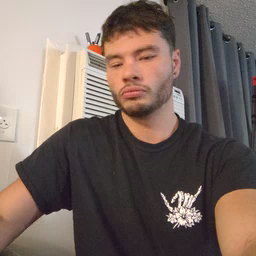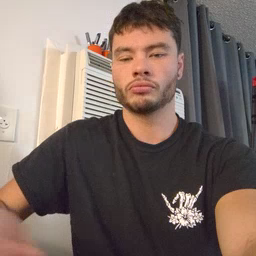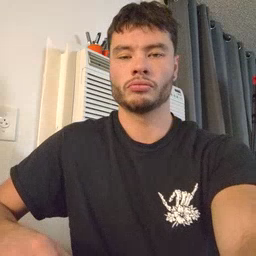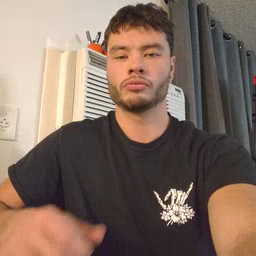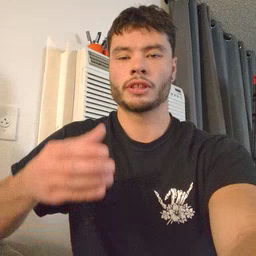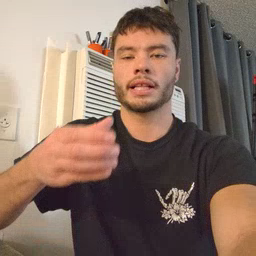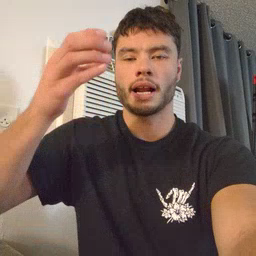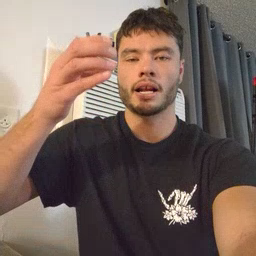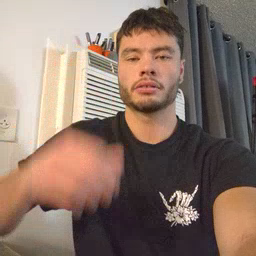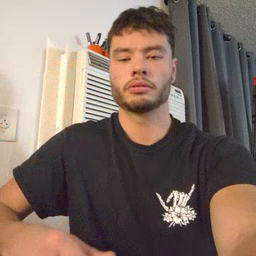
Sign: can